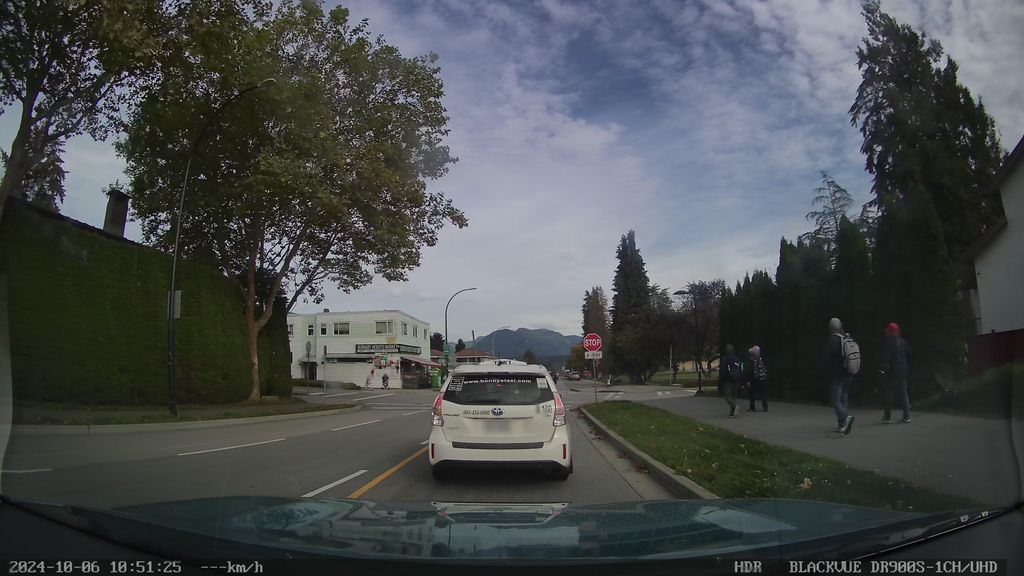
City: vancouver